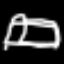
Label: bed